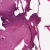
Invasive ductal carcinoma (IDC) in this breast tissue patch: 0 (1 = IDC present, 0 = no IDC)